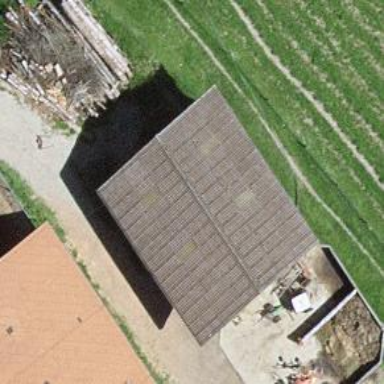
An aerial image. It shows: Shed.